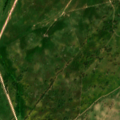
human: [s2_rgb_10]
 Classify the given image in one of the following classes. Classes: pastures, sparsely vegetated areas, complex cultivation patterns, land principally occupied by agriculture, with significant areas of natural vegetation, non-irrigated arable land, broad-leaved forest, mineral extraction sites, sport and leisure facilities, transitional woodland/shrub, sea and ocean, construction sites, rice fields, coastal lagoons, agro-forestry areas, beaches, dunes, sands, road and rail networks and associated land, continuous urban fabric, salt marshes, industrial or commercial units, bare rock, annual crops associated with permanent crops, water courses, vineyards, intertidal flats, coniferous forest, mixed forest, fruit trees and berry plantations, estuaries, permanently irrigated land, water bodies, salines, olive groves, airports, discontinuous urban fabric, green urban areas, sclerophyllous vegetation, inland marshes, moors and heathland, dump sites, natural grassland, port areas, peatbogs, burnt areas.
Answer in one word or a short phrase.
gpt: continuous urban fabric